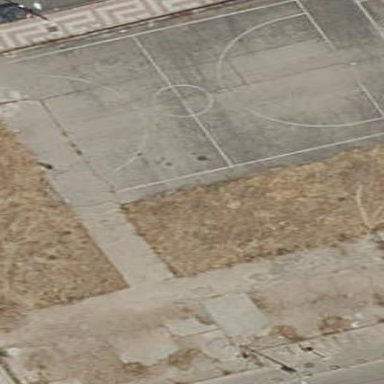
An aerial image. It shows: Basketball court on pitch.